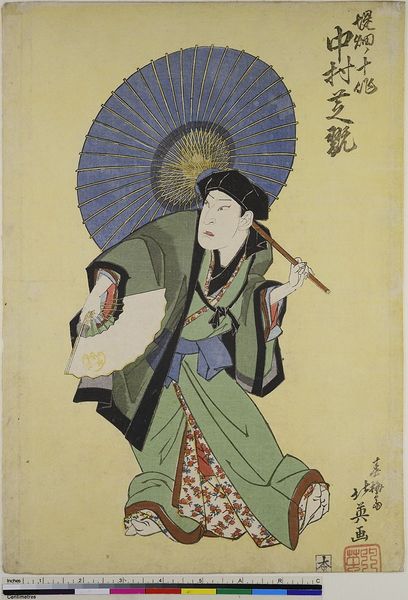
Titel: Der Schauspieler Nakamura Shikan II als Tsutsumibatake no Jusaku
Künstler: Shunbaisai Hokuei
Standort: Hamburg
Institution: Museum für Kunst und Gewerbe Hamburg
Schlagwörter: frau, kleid, schirm, sonnenschirm, fächer, hände, gehen, holzschnitt, japan, schrift, asien, druckgraphik, druckgrafik, zeit, schauspieler, farbholzschnitt, schauspielerin, kabuki, edo, reproduktionen, druckerzeugnisse, prägedruck, reliefdruck